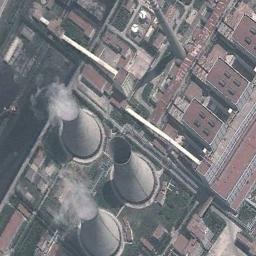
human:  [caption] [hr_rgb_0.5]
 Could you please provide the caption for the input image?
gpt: The thermal power station is next to the residential area .

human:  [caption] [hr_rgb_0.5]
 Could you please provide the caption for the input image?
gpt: The thermal power station is on the grass next to some buildings .

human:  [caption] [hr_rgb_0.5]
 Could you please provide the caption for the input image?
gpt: Here are some smoking thermal power stations with some red houses next to it .

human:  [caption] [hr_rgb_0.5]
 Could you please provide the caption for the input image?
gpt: In the thermal power station there is a red factory building, there is a chimney, Three cooling towers and two are steaming .

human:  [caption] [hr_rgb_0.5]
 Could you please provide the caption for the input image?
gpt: There are three chimneys on the thermal power station .